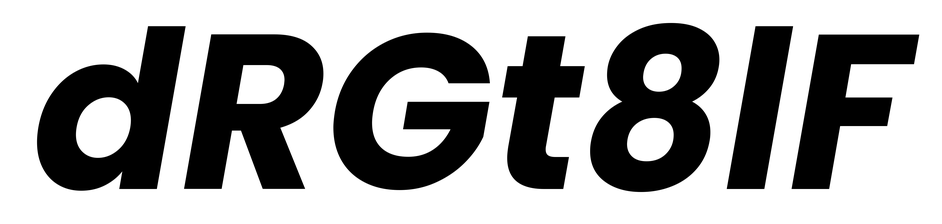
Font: Poppins-BoldItalic